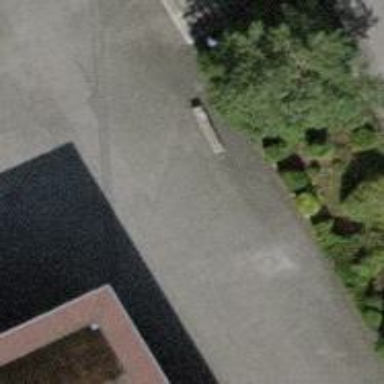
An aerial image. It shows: Concrete bench.